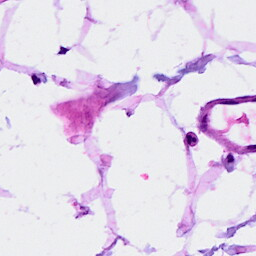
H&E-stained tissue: Breast